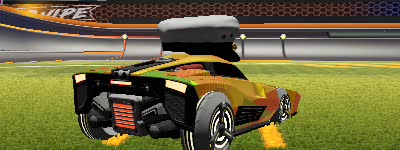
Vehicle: breakout